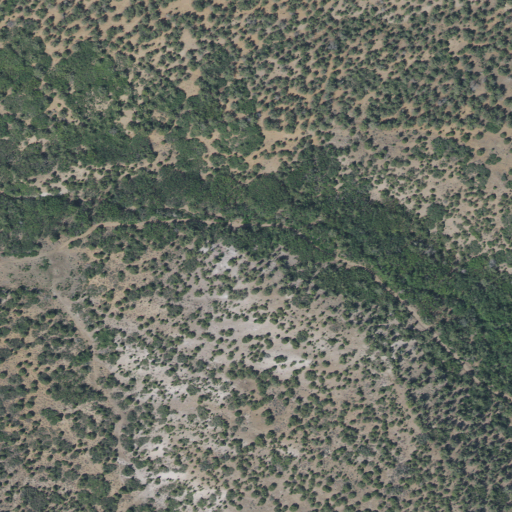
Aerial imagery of valley in Utah named Johnson Canyon containing evergreen forest, shrub, and mixed forest